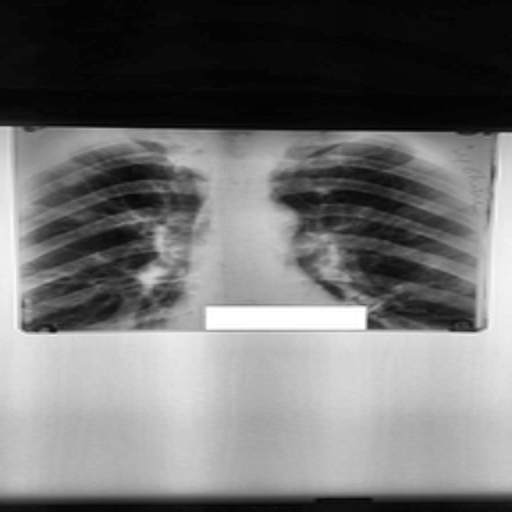
Finding: TUBERCULOSIS